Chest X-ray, PA view. Patient: 58 years old, sex M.
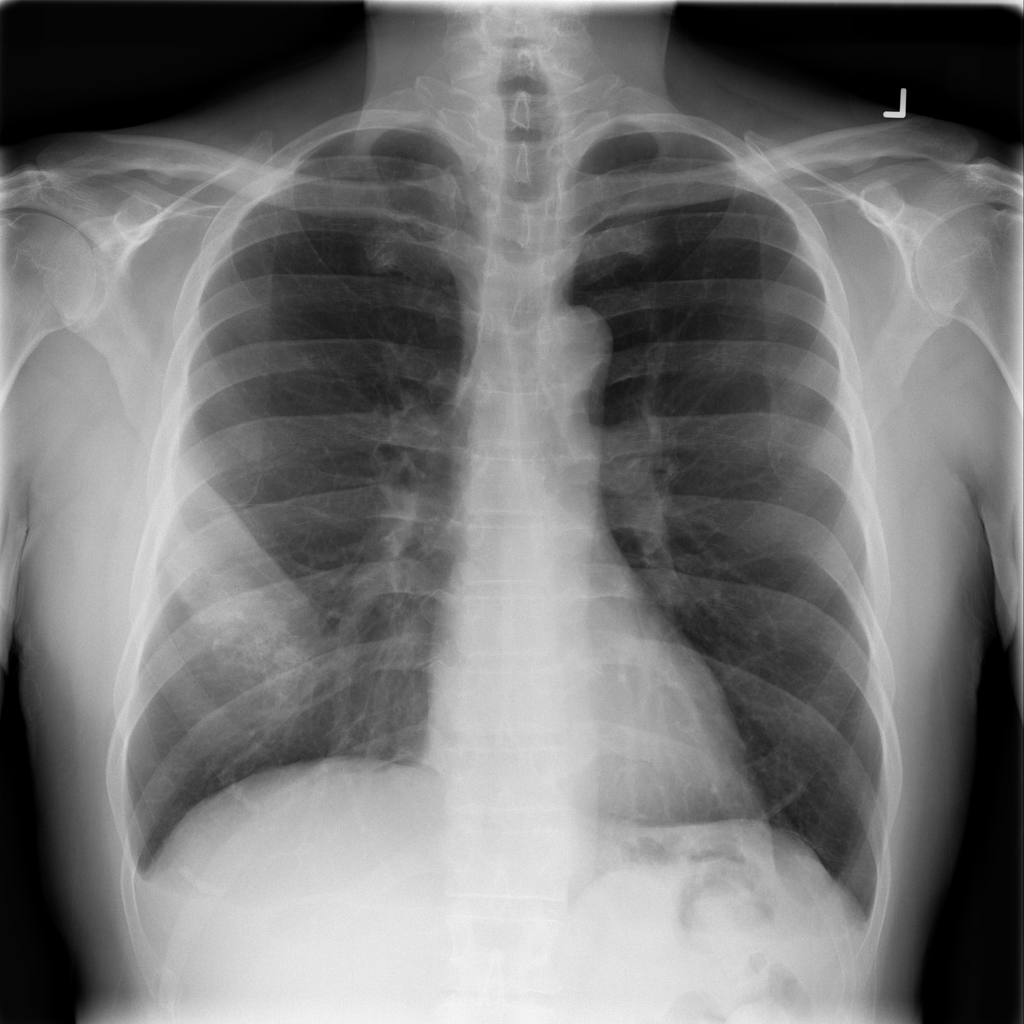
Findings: No Finding